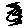
Label: zigzag